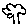
Label: tree